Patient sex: M
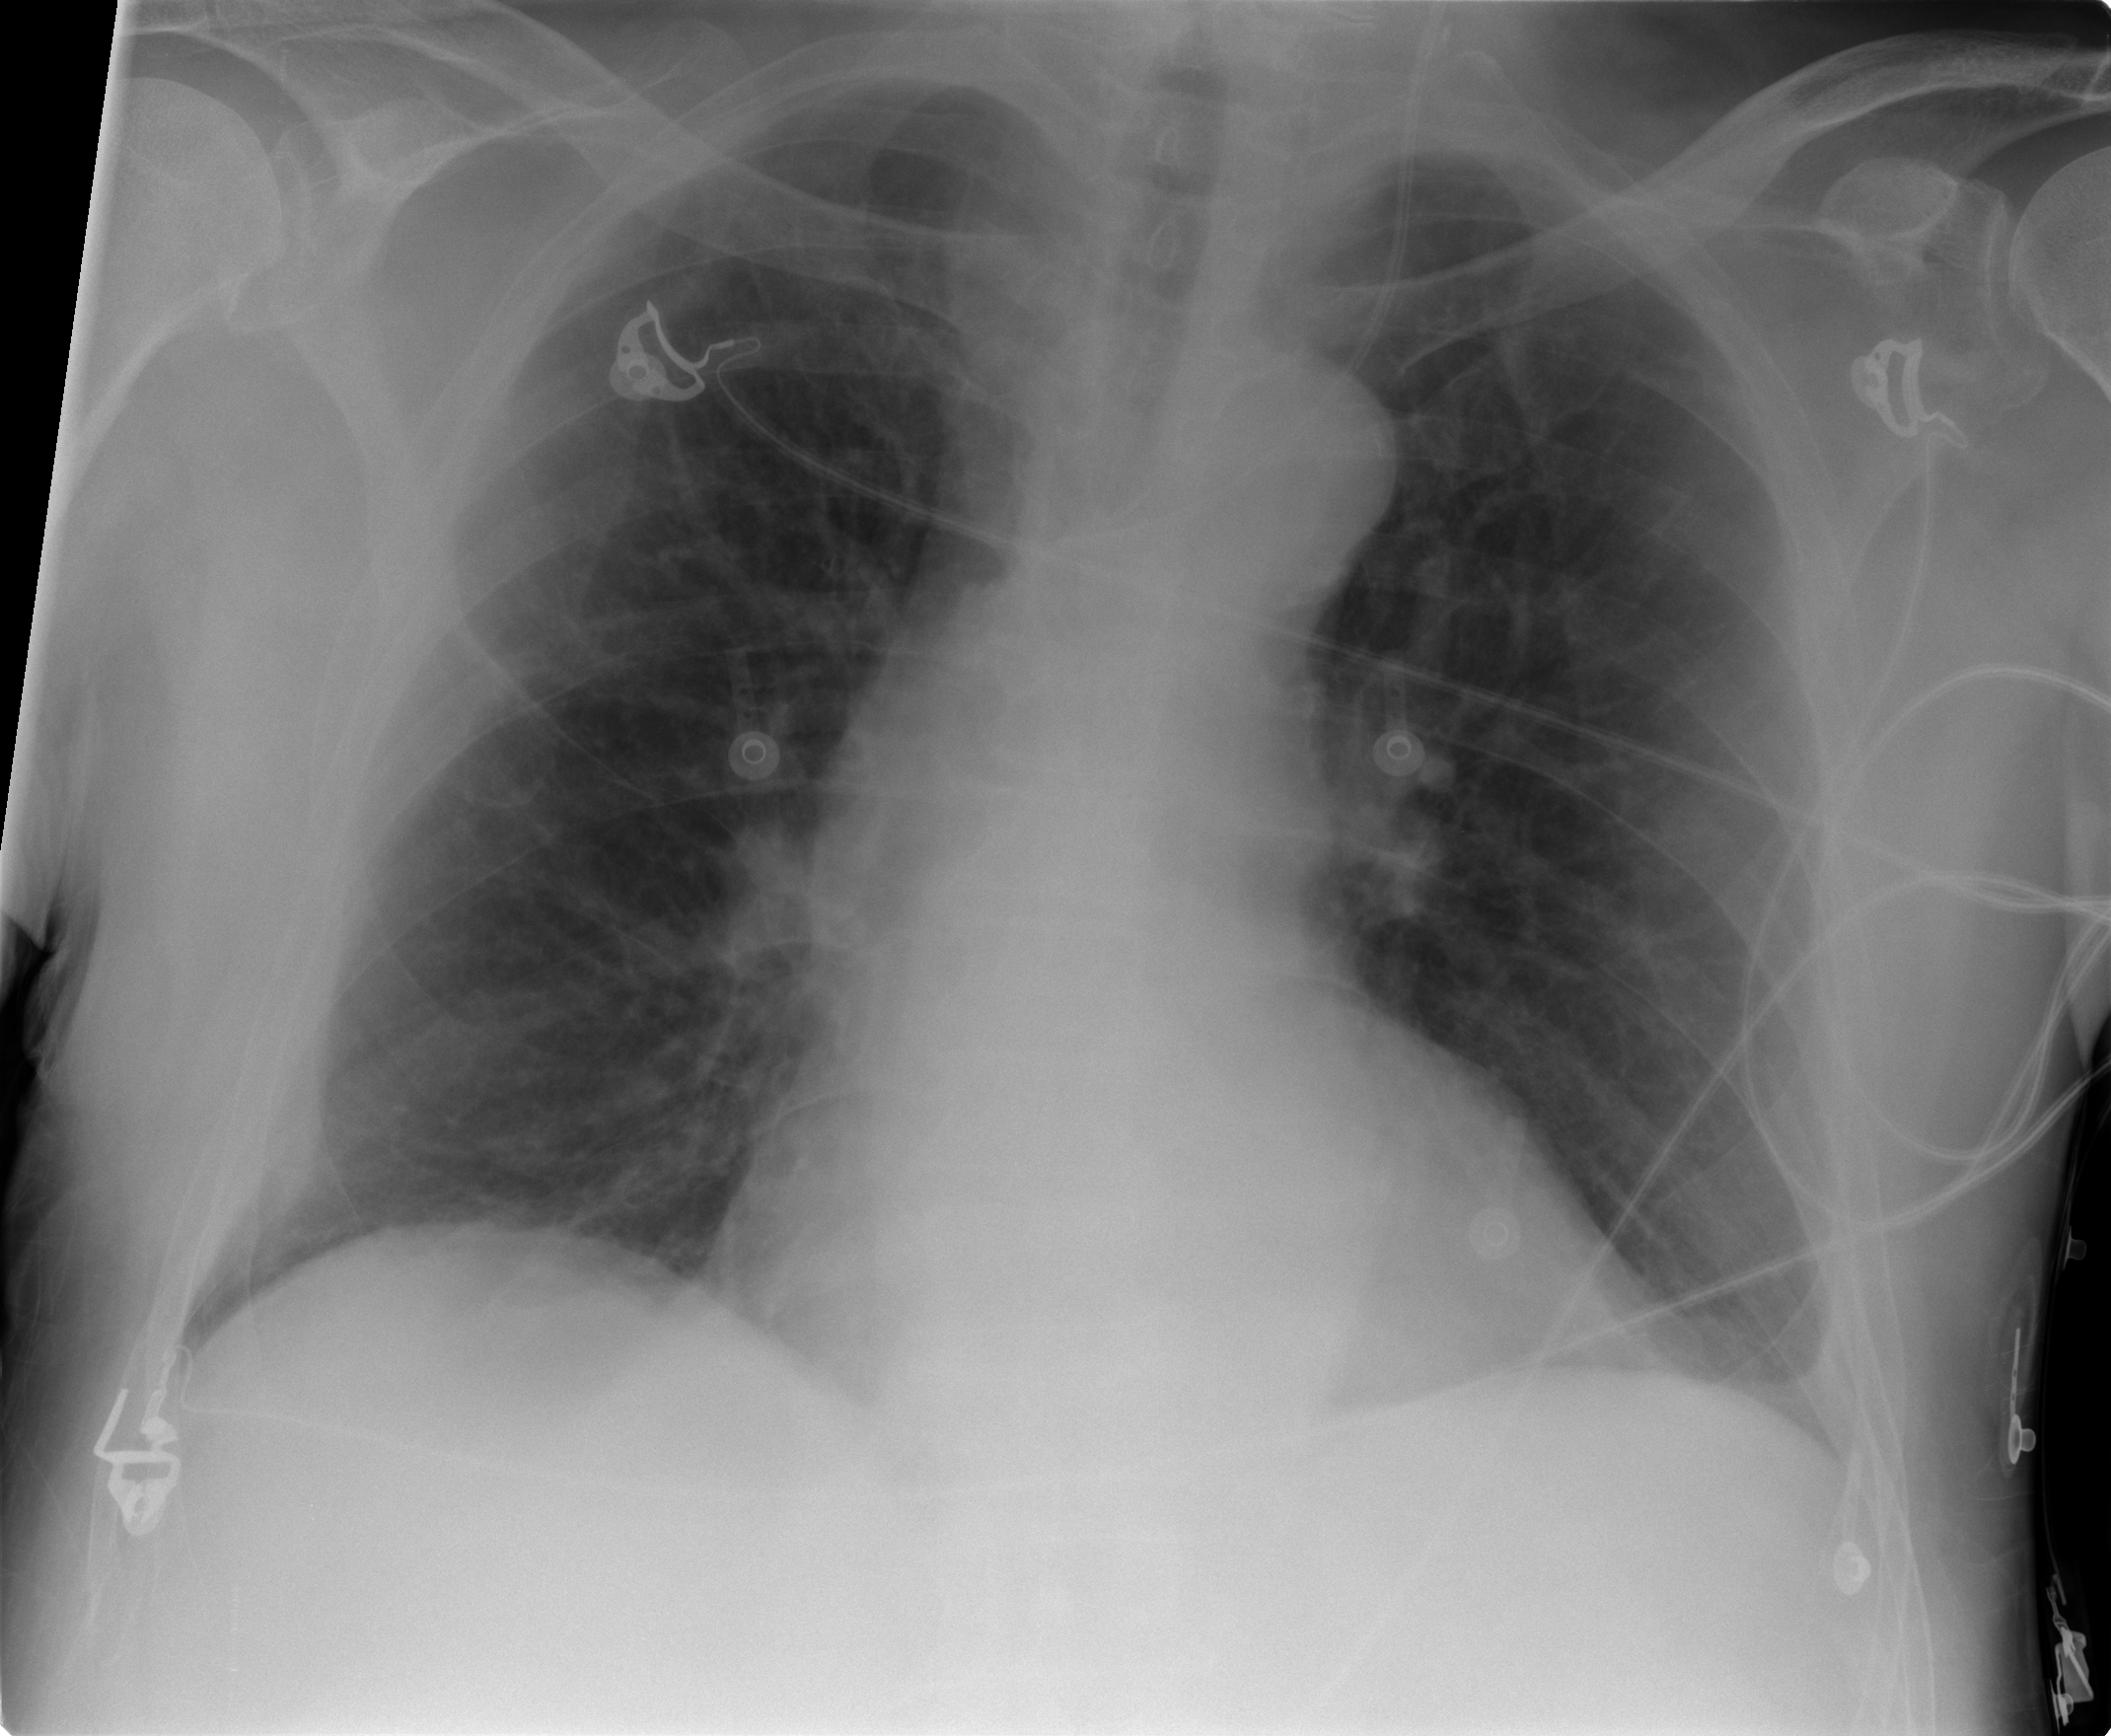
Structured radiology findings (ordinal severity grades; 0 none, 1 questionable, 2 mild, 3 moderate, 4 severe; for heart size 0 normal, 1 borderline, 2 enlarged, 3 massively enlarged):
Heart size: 0
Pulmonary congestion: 0
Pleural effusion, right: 0
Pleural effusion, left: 2
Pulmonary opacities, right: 0
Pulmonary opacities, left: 0
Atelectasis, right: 2
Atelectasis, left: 2